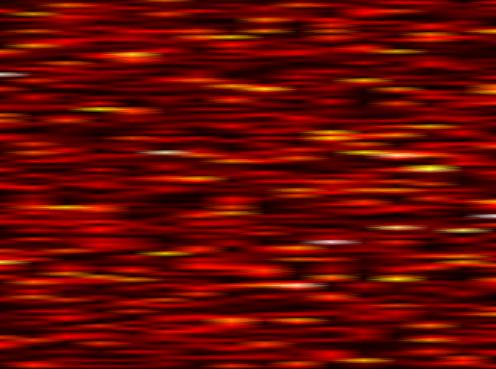
Label: FBMC